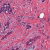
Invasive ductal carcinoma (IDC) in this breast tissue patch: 1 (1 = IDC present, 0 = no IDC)